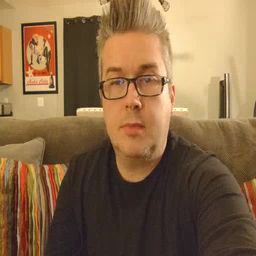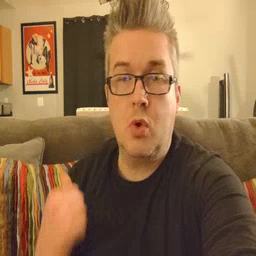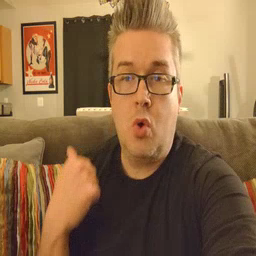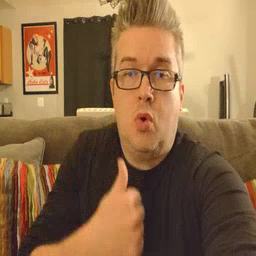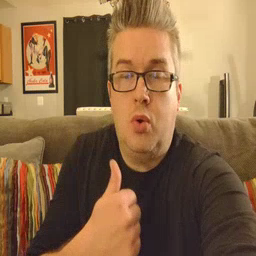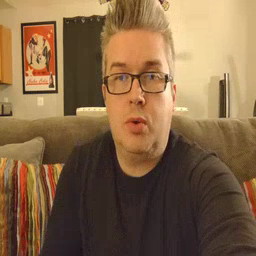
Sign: jacket